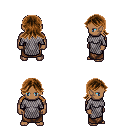
a pixel art fantasy rpg character, male body template, human, dark skin, chain mail, robe skirt, brown loose hair, four views (front, back, left, right), 2x2 character sprite sheet, small pixel art, hard edges, no anti-aliasing